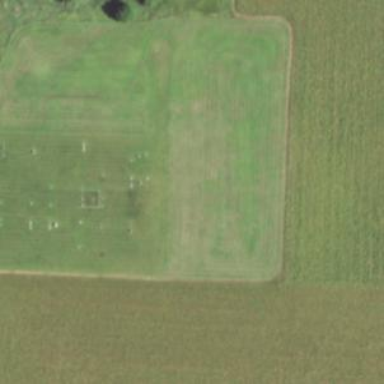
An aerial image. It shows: Graveyard.